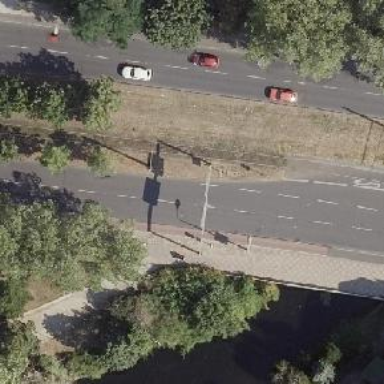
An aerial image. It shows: Secondary road with asphalt surface and cycle track on the right side.